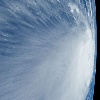
Label: cloud